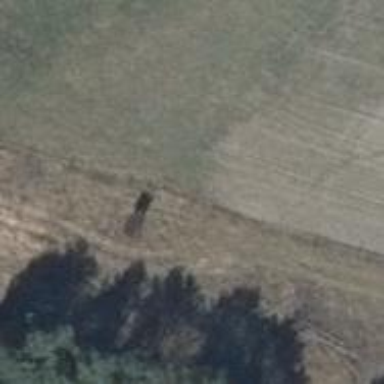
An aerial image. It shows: Hunting stand.